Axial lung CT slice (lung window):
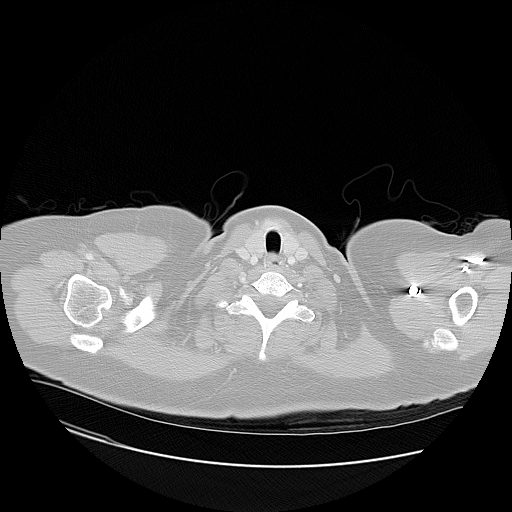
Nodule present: no